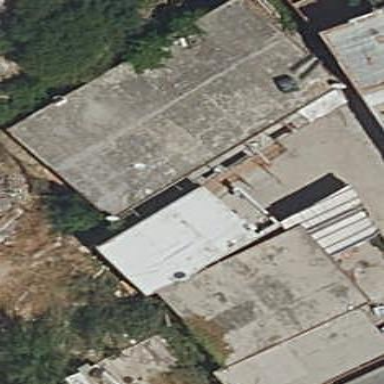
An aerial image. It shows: Detached building.